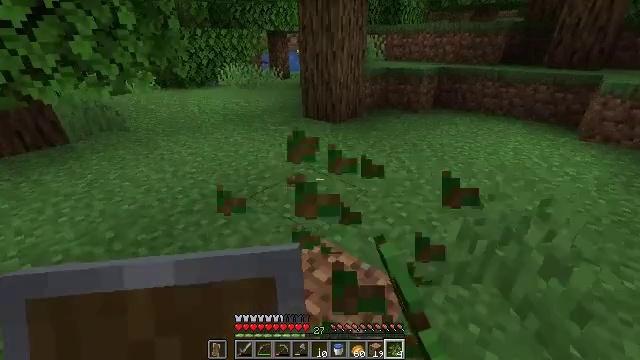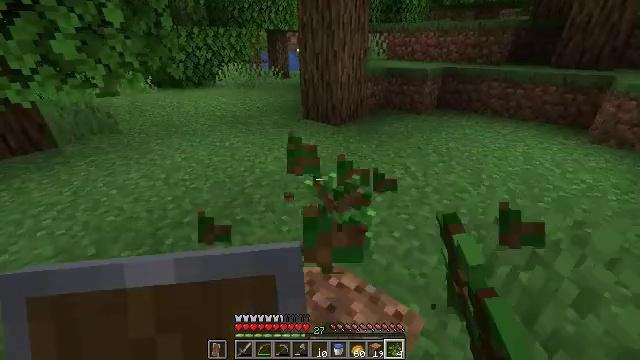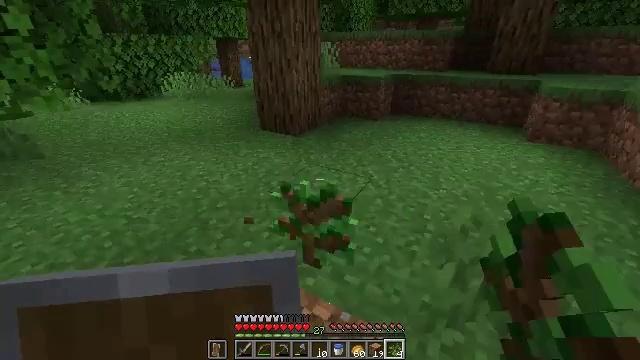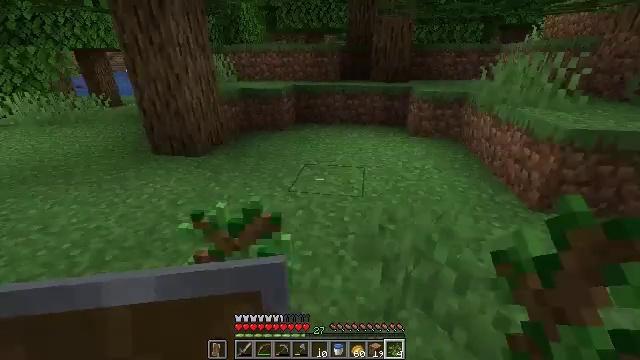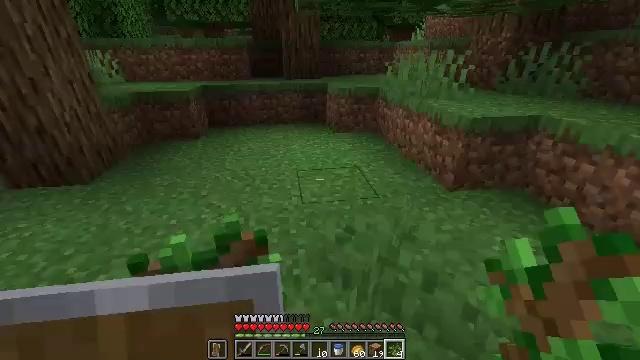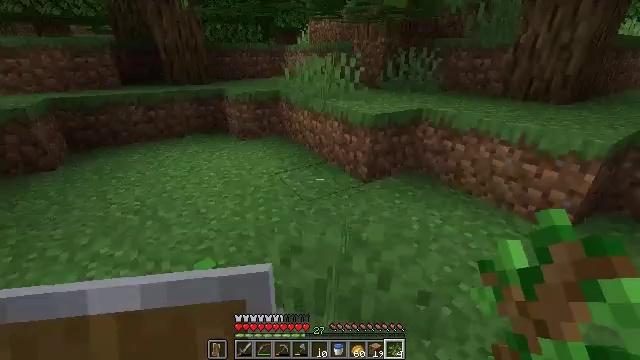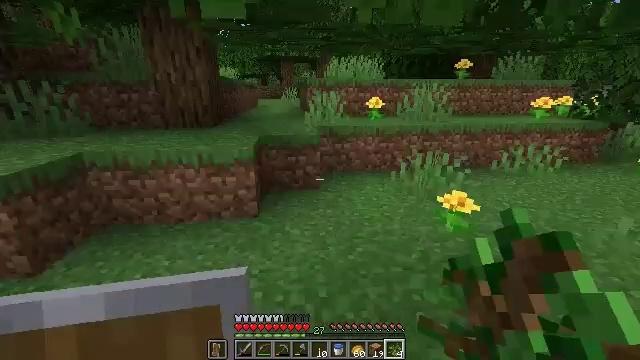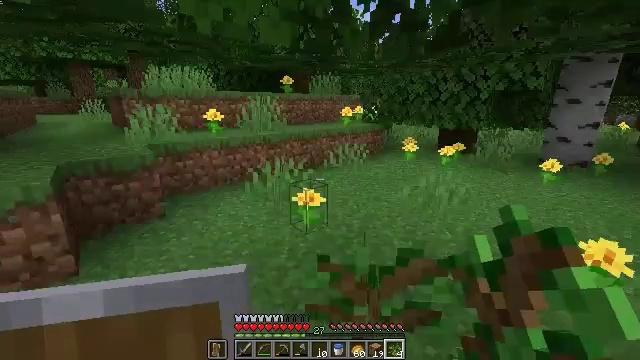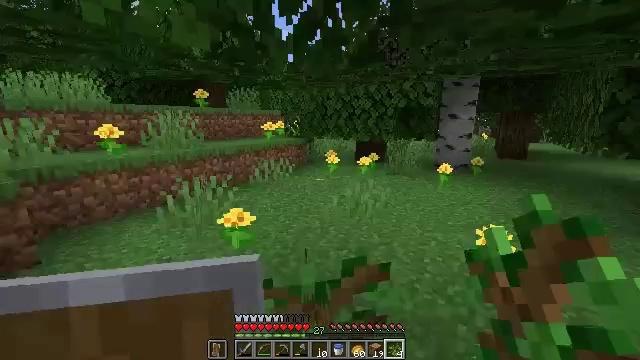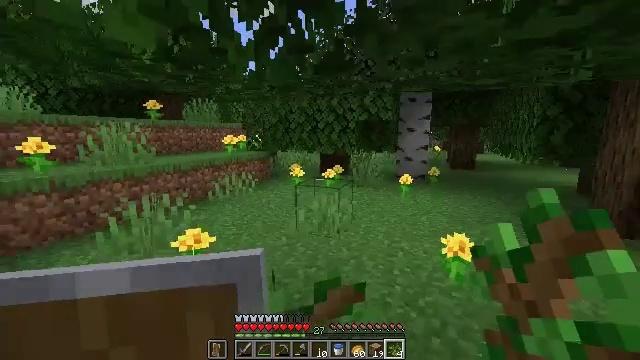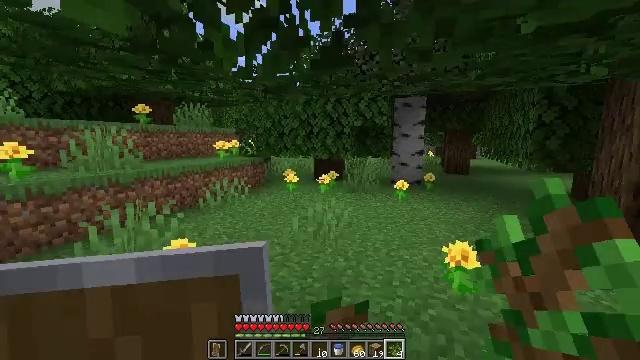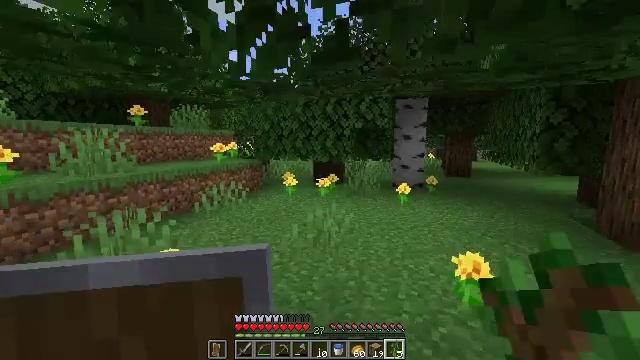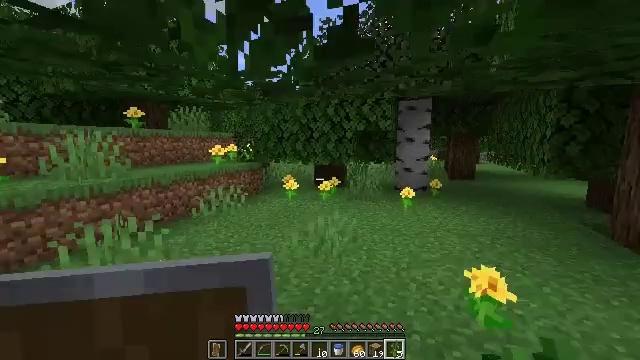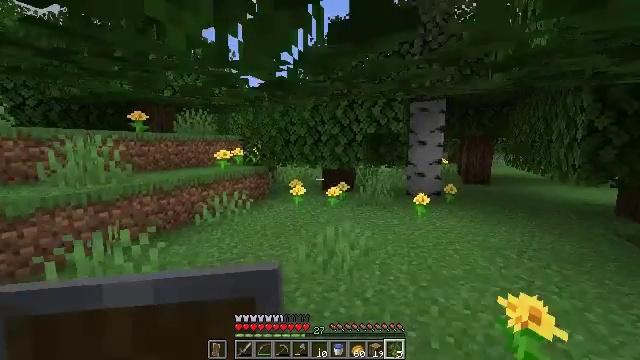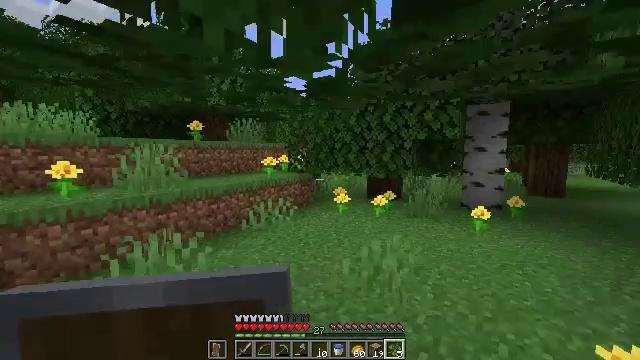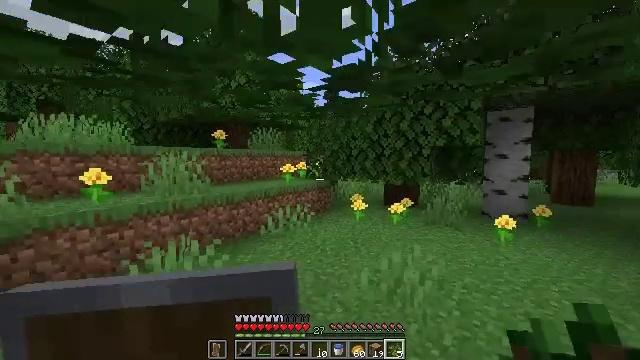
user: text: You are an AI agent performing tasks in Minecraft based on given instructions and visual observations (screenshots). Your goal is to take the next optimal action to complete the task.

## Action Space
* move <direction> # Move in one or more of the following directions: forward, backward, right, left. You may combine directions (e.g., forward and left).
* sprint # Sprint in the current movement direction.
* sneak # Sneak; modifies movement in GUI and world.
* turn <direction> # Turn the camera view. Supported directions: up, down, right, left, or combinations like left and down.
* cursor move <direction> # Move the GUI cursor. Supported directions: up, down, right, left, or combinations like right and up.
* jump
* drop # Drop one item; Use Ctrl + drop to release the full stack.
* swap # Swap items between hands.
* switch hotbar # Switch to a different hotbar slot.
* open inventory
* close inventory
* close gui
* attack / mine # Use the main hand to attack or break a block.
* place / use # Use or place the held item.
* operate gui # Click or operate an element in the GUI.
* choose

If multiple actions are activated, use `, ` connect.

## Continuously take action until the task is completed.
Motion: motion action
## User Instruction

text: Gather stripped spruce log from the tree.
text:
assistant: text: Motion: move forward
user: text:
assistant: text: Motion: move forward, turn right and up
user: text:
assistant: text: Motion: move forward and move left, turn right and up
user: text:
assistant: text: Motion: move forward and move left, turn right
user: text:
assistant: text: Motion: move forward and move left, turn right
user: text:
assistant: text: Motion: move forward and move left, turn right and up
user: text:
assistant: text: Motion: move forward, turn right and up
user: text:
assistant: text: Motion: move forward, turn right and up
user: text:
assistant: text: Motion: move forward, turn right and up
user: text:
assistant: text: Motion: move forward, turn right and up
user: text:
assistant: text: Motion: move forward
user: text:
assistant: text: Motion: move forward
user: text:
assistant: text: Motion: move forward, turn left
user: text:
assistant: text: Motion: move forward, sprint, turn left and up
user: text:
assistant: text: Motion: move forward, sprint, turn left and up
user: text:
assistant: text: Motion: move forward, turn up
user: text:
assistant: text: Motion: move forward
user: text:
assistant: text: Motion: move forward
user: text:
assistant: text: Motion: move forward
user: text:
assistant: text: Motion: move forward
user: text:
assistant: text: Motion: move forward, turn left
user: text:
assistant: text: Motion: move forward
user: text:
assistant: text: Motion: move forward, turn left
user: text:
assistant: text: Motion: move forward, turn left
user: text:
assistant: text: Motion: move forward, turn left
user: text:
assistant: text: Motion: move forward, turn left
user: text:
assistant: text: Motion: move forward, turn left
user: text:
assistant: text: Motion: move forward, turn left
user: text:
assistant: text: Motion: move forward
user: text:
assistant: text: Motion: move forward